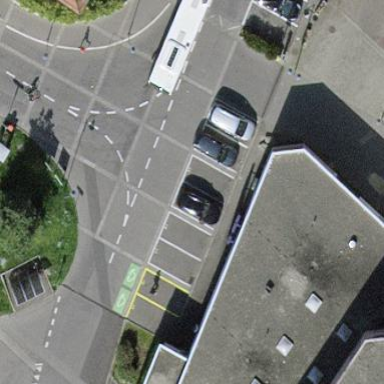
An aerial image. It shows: Street-side parking area.